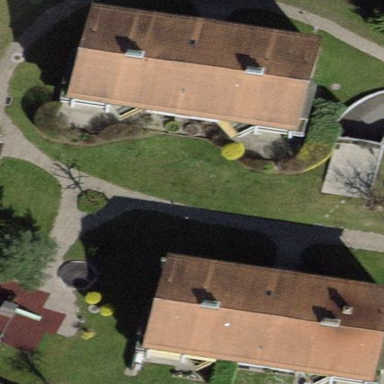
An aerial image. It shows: Garden area designated for leisure land.